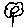
Label: flower